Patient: sex F, age 65
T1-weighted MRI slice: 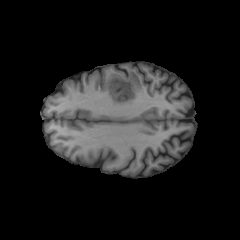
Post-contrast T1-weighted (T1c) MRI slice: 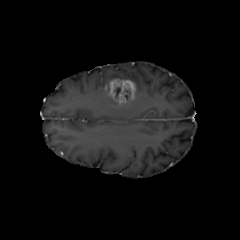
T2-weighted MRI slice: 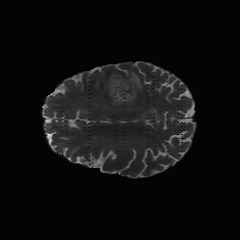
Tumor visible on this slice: yes
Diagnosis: Glioblastoma, IDH-wildtype
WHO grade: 4